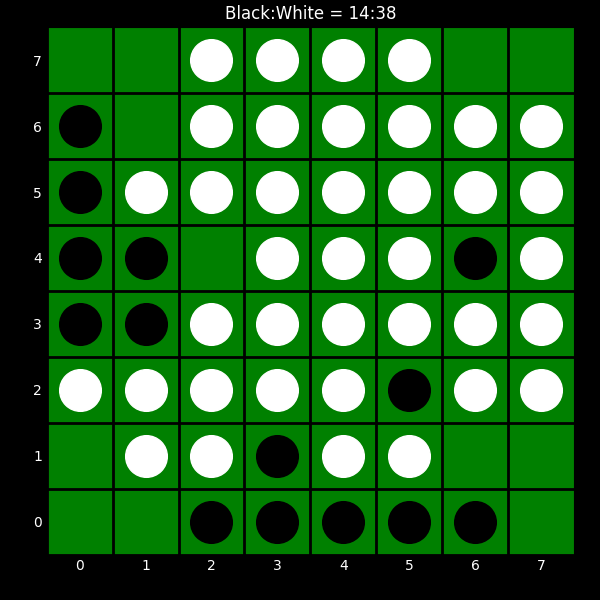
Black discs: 14
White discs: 38